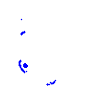
Particle: proton